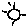
Label: sun